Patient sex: F
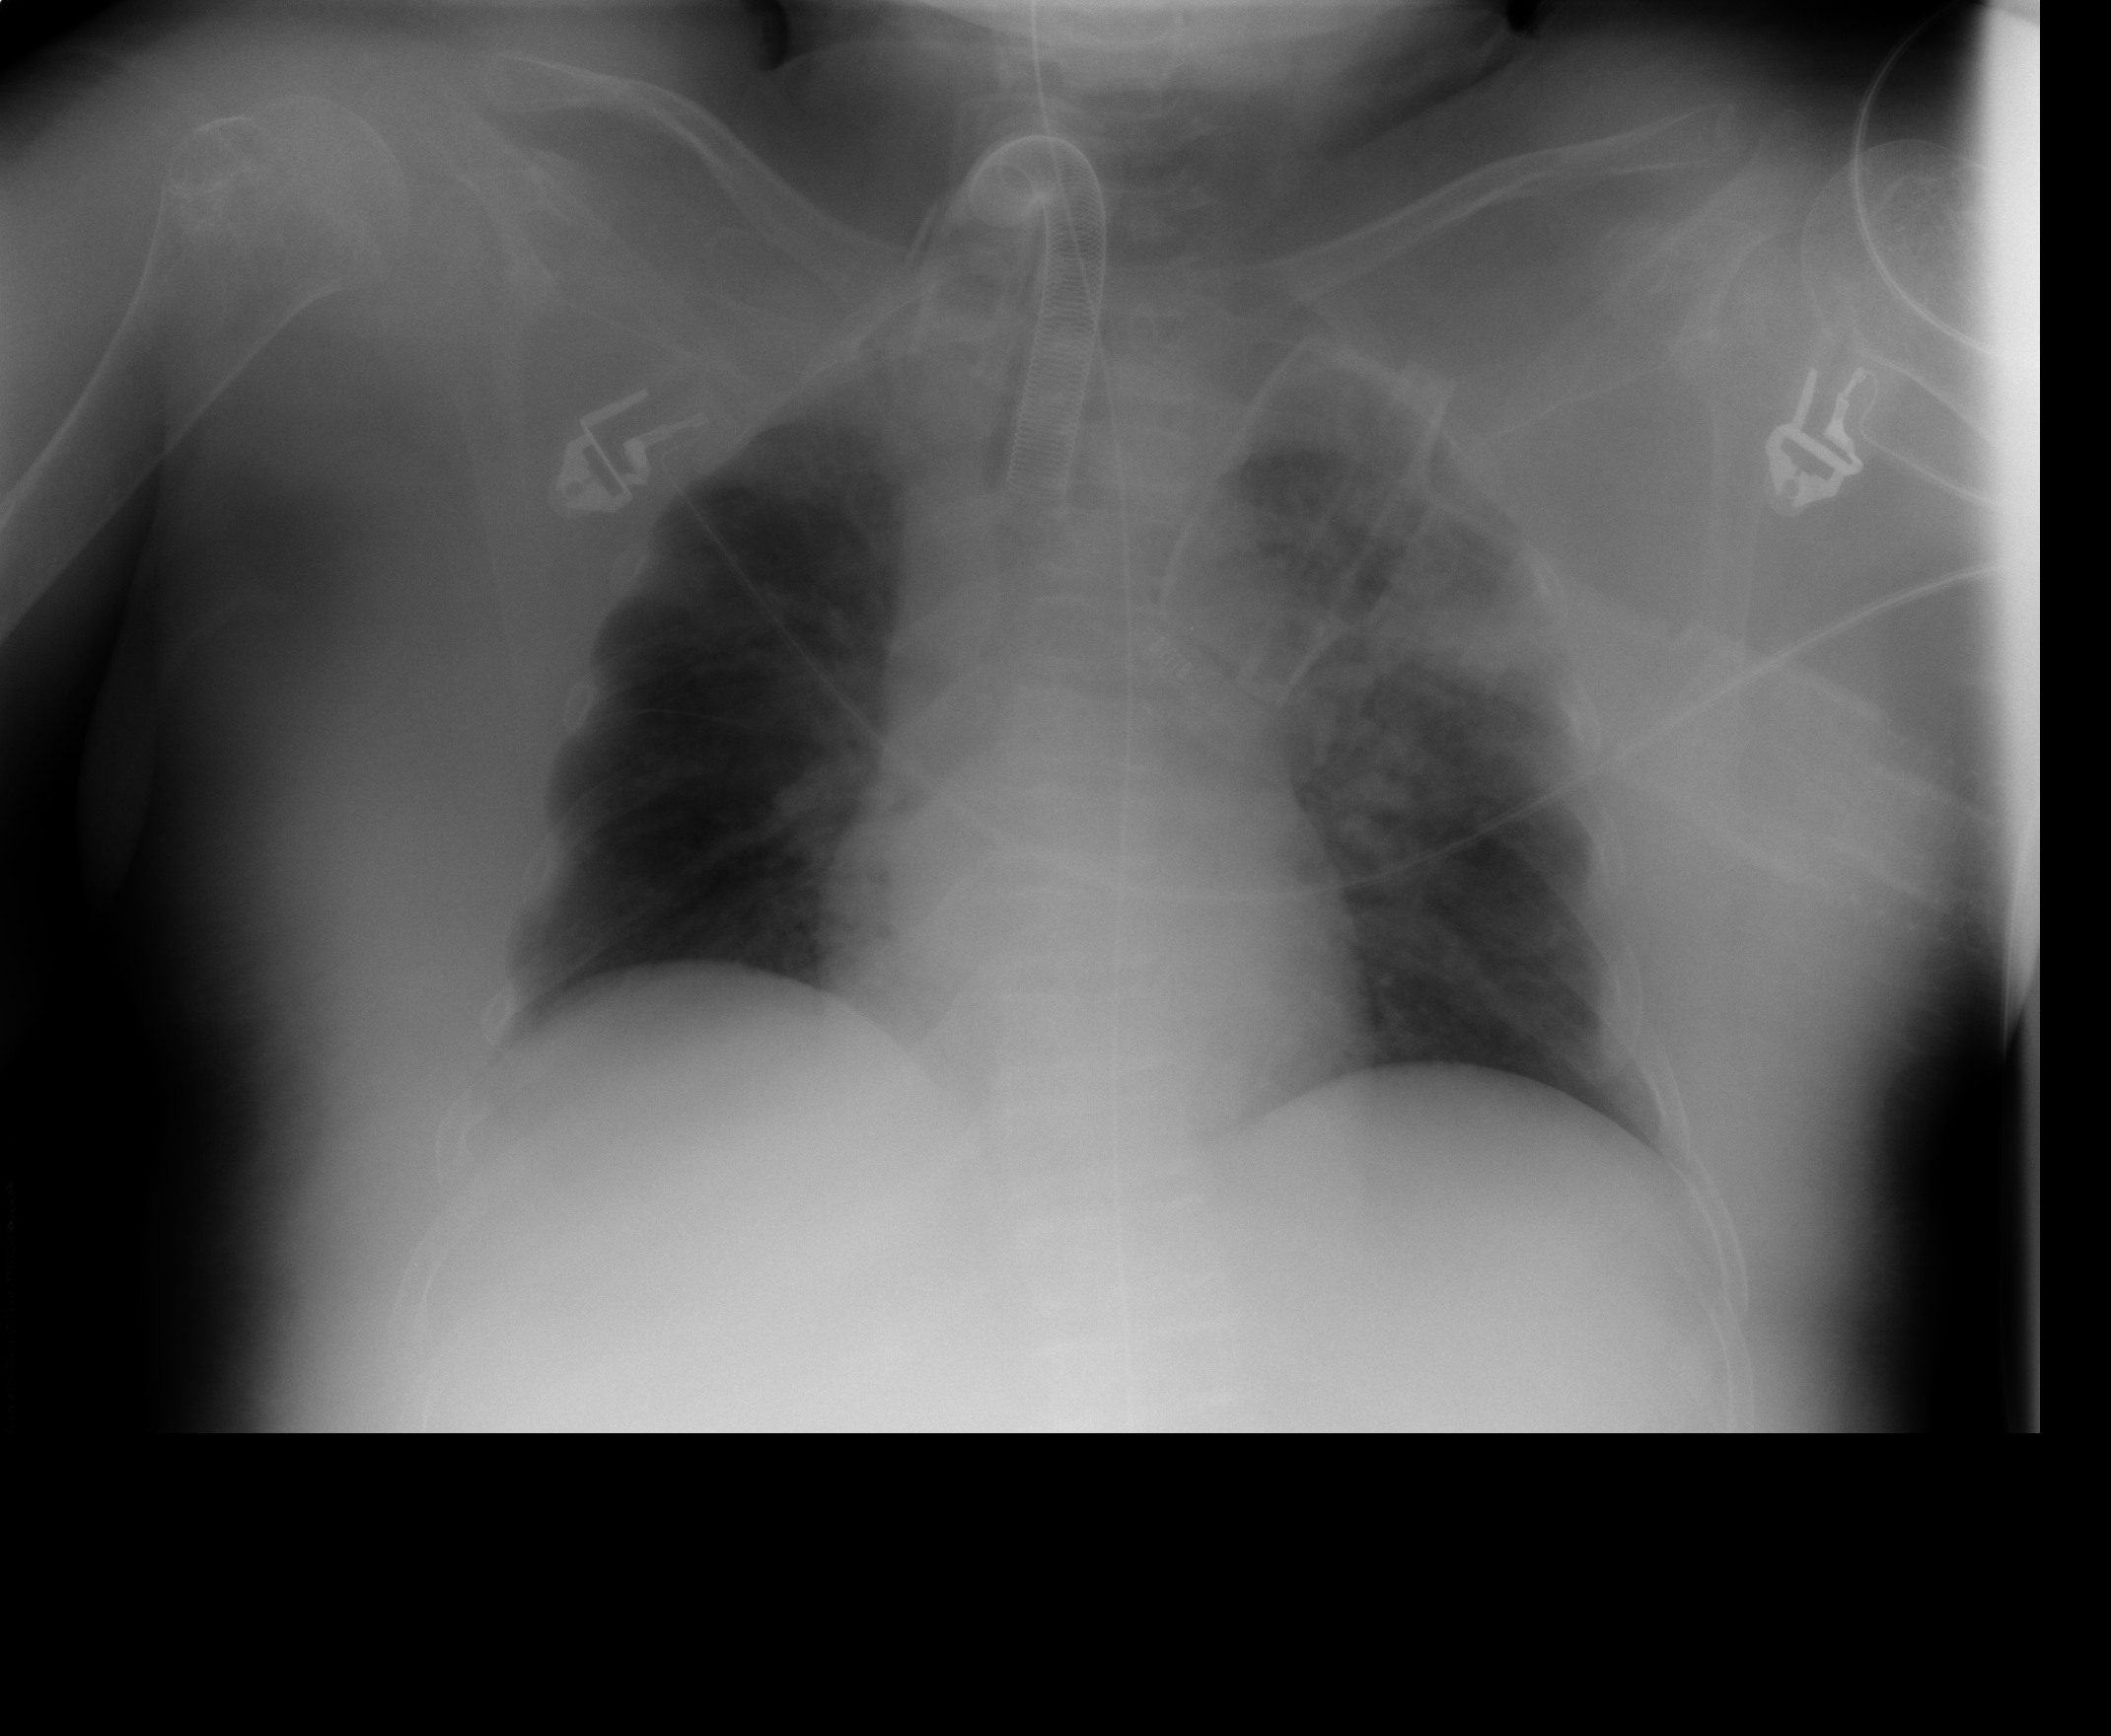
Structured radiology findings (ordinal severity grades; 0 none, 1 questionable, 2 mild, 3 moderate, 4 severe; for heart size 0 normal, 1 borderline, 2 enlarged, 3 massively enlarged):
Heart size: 0
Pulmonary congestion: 2
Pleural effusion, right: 0
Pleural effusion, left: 0
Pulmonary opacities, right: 0
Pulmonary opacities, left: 3
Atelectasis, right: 2
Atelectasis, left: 2